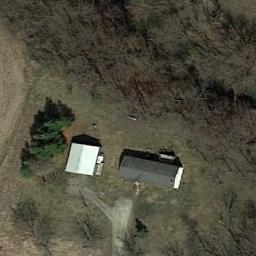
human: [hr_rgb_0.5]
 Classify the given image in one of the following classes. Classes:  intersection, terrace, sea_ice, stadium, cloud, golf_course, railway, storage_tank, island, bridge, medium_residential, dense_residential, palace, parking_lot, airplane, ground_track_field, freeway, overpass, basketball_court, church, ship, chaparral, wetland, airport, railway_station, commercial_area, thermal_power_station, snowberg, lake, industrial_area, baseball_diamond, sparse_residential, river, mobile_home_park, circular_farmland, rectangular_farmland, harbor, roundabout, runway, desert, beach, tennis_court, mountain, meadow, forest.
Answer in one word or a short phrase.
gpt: sparse_residential